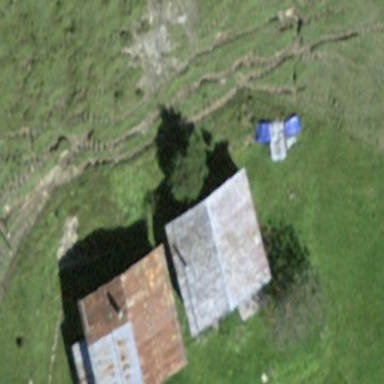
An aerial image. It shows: Detached building with gabled roof.